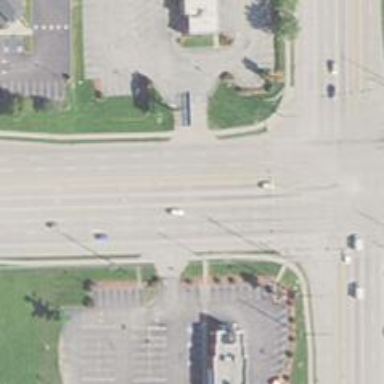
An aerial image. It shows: Unmarked road crossing.